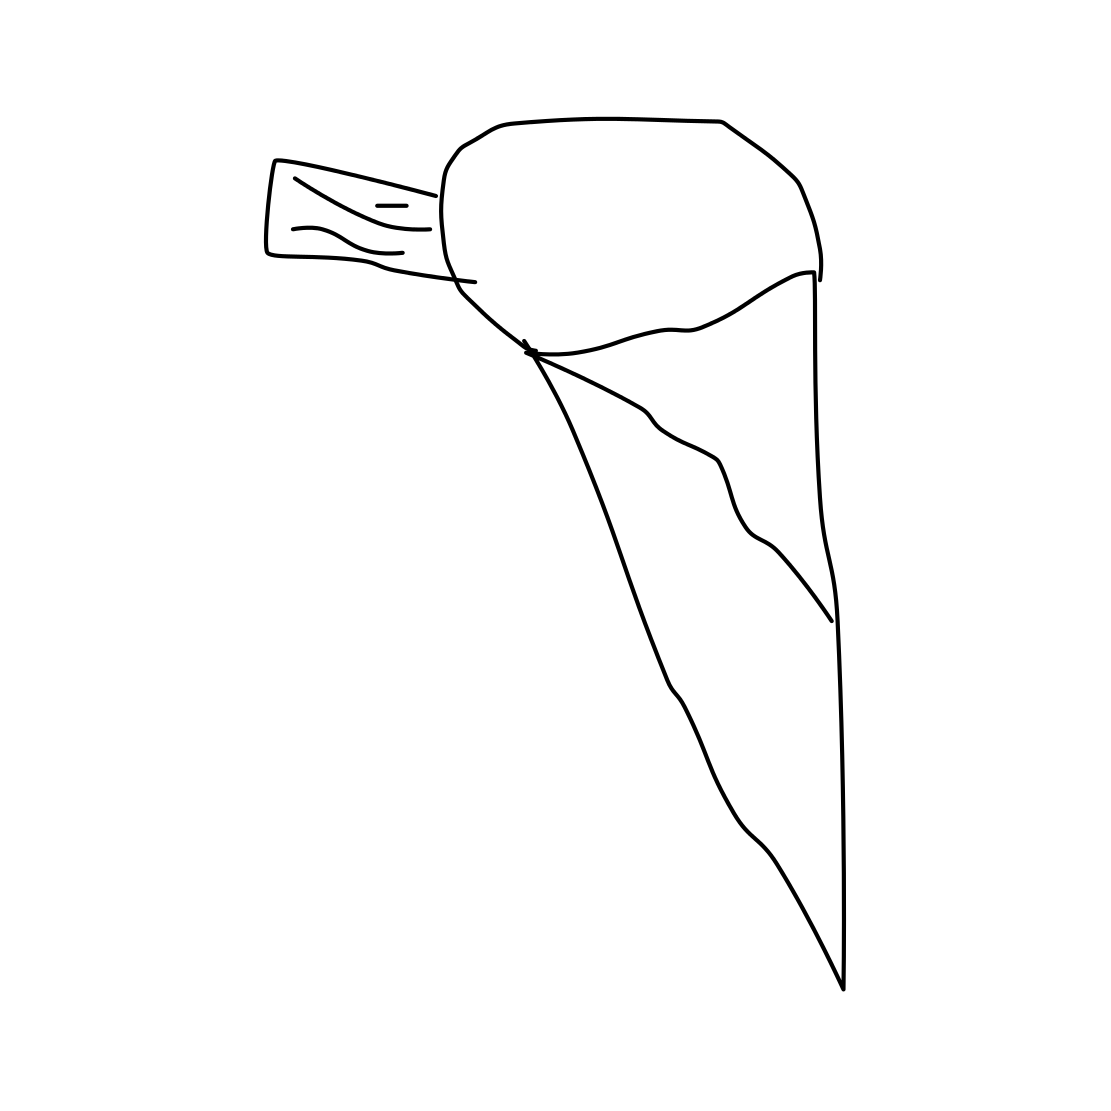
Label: ice-cream-cone